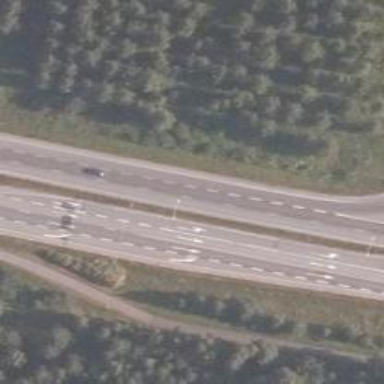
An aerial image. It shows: Asphalt road designated as trunk highway.